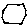
Label: hexagon